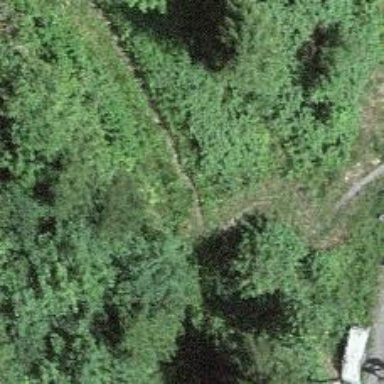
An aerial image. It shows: Path.